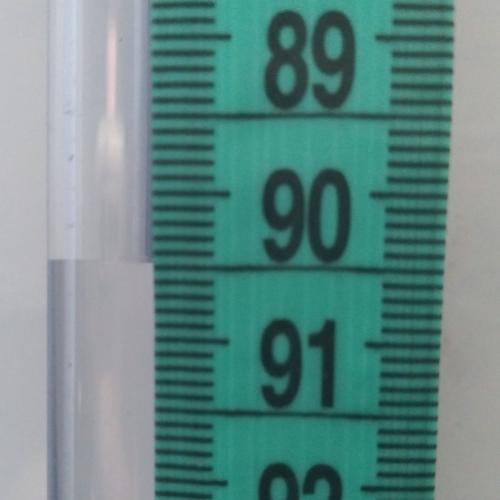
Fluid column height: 90.5 cm